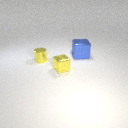
small yellow metal cylinder behind small yellow metal cube